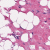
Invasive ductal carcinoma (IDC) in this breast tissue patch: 0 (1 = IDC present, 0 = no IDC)